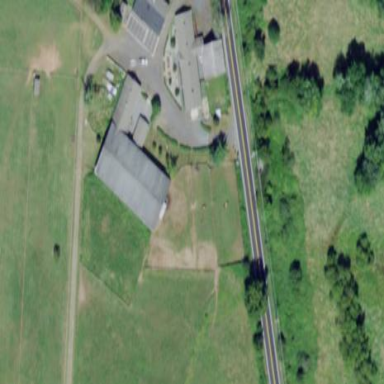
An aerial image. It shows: Equestrian pitch for leisure land sports.